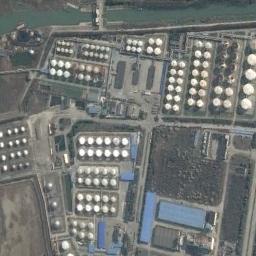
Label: storage_tank